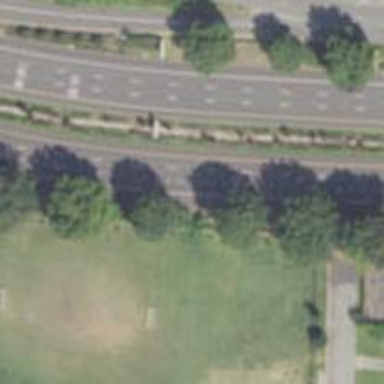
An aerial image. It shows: Motorway.